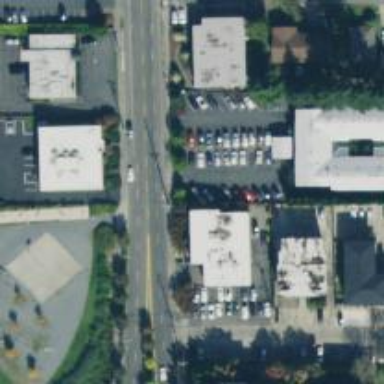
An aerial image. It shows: Secondary road with separate asphalt sidewalk.